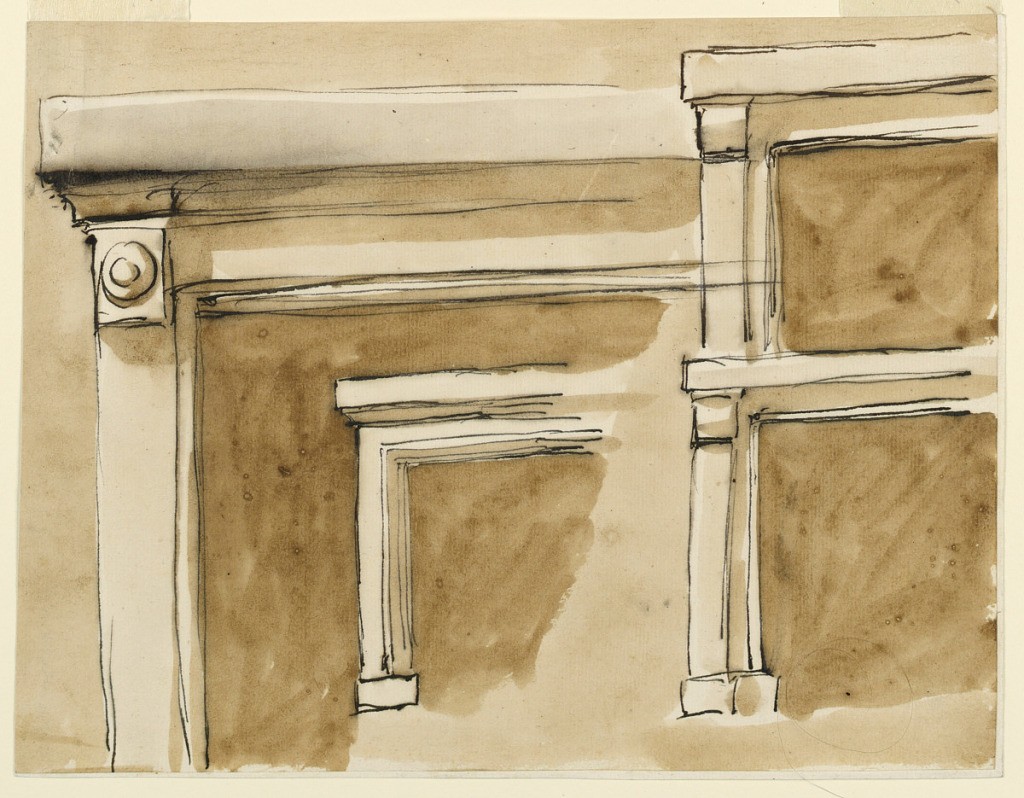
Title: Designs for a Mantelpiece
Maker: Giuseppe Barberi, Italian, 1746–1809
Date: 1746–1809
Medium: Pen and brown ink, brush and brown wash on off-white laid paper, lined
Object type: Drawing
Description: Designs for a Mantelpiece.